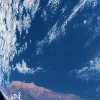
Label: water